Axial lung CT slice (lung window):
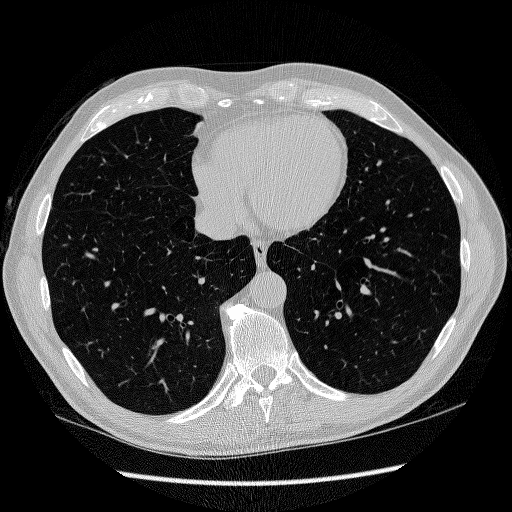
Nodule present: no